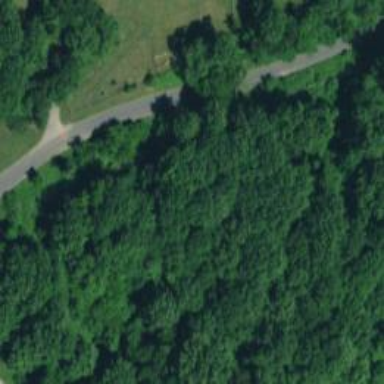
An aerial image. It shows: Path.